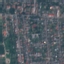
Land use / land cover: Residential